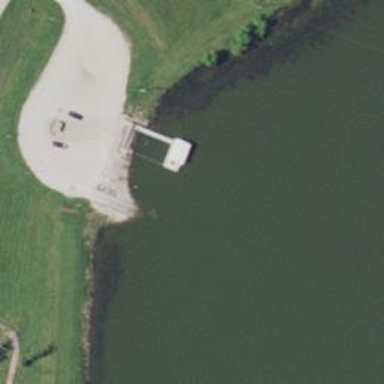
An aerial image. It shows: Slipway on leisure land.